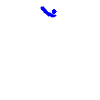
Particle: electron